Question: Im installing the ZXing for a QR project,
I have followed the <URL>
but i get an error for not having the libZXingWidget.a
> it appears red always,
in the notes mentioned above, it recomends to change the header search paths to
> "zxing/iphone/ZXingWidget/Classes" directory
but that doesnt work either, so is that the problem?, how to point to the right path?
or how to fix it?,
I import the reference project with no problem, and then when select the libZXingWidget.a , in add frameWork, WorkSpace, the libZXingWidget.a appears in black to be selected, but when selected it goes red,
I imported to the target dependencies (as recommended in the notes link) the libZXingWidget.a and it continues black,

this is the error>>
'''
clang: error: no such file or directory: '/Users/tkt/Documents/development/joelind-zxing- iphone-a4159ad/iphone/ZXingWidget/../../cpp/core/src/zxing/common/LocalBlockBinarizer.cpp'
clang: error: no input files
Command /Developer/Platforms/iPhoneOS.platform/Developer/usr/bin/clang failed with exit code 1
'''
Thanks a lot!
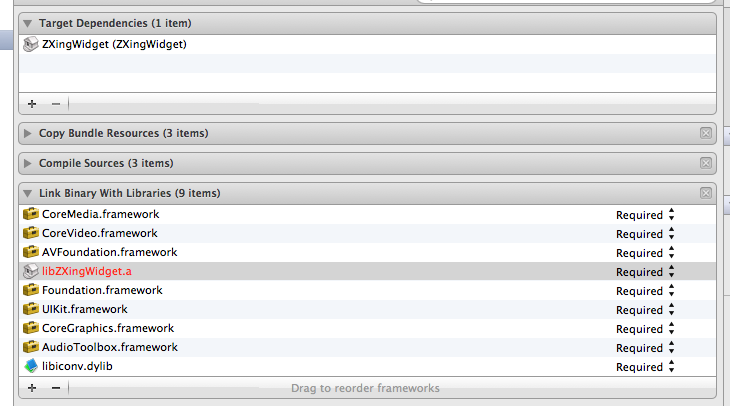
Answer: just in case other noob, like me gets stucked:
do an <URL> !!,
it works straight away!
;)